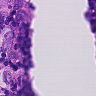
Metastatic tissue present: yes